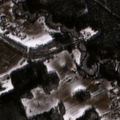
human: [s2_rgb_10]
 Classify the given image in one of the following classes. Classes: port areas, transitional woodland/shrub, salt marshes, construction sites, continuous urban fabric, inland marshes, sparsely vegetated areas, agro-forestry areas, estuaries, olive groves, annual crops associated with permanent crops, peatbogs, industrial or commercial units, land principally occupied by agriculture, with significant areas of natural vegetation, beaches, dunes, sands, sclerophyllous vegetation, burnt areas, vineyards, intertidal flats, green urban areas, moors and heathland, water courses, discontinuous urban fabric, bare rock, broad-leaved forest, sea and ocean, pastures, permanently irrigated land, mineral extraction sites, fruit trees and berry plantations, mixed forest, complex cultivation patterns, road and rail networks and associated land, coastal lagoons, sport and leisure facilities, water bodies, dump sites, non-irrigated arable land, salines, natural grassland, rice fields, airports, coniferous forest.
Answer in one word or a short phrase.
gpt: non-irrigated arable land, complex cultivation patterns, broad-leaved forest, coniferous forest, mixed forest